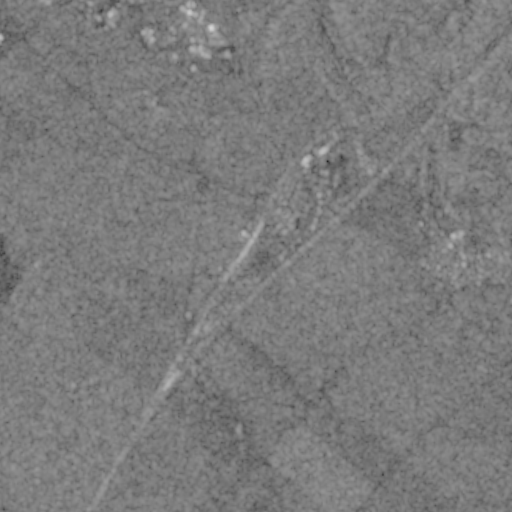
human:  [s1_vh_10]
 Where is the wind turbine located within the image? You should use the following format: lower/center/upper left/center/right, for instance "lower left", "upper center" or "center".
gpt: The wind turbine is located in the lower left of the image.
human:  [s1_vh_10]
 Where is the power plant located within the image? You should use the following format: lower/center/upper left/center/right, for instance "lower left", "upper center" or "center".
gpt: There is no power plant in the image.

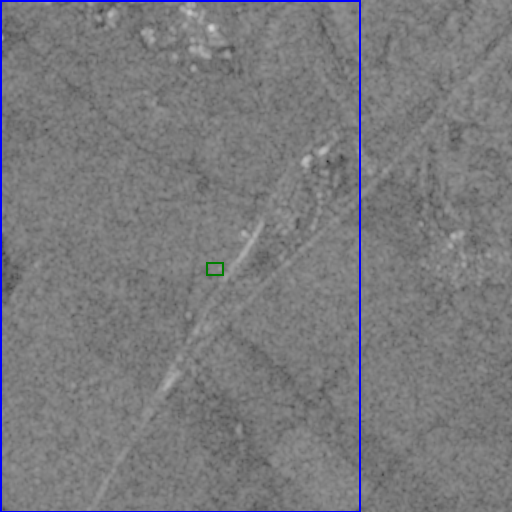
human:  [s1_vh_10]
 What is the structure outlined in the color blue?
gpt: The structure outlined in blue is a crop field.
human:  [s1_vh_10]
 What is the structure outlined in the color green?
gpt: The structure outlined in green is a power substation.
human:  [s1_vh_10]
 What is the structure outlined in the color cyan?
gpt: There is no cyan outline.